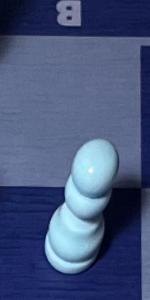
Label: Pawn_White